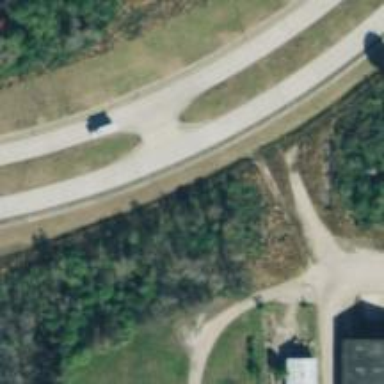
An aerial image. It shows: Secondary link road.